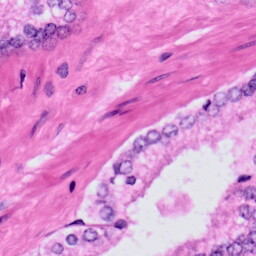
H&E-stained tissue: Prostate